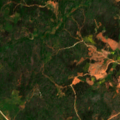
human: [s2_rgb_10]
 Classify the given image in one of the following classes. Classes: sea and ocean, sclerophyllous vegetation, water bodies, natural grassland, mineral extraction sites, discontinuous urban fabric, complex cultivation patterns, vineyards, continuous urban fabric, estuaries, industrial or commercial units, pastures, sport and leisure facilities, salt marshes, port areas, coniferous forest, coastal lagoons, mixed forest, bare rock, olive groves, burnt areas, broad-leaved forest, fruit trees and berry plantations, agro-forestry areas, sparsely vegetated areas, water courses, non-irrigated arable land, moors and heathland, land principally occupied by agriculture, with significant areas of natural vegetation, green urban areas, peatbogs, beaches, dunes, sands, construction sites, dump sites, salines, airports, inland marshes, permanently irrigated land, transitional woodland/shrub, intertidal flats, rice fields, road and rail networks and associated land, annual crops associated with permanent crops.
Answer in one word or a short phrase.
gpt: olive groves, land principally occupied by agriculture, with significant areas of natural vegetation, sclerophyllous vegetation